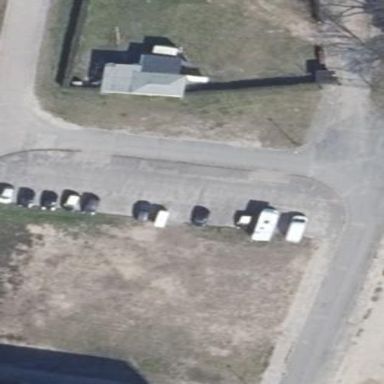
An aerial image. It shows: Parking area with surface.